Question: I am trying to place 3 textviews in the center of the screen, with a bit of space between them since they are gonna be used as hyperlinks.
the result so far is:

and the code is:
'''
<?xml version="1.0" encoding="utf-8"?>
<LinearLayout xmlns:android="http://schemas.android.com/apk/res/android"
android:layout_width="match_parent"
android:layout_height="match_parent"
android:orientation="vertical" >
<TextView
android:id="@+id/textView1"
android:layout_width="fill_parent"
android:layout_height="wrap_content"
android:layout_gravity="top"
android:text="@string/about" />
<TextView
android:id="@+id/TextTabletopRPG"
android:layout_width="wrap_content"
android:layout_height="wrap_content"
android:layout_gravity="center"
android:text="Tabletop RPG"
android:textAppearance="?android:attr/textAppearanceMedium" />
<TextView
android:id="@+id/TextDarkHeresy"
android:layout_width="wrap_content"
android:layout_height="wrap_content"
android:layout_gravity="center"
android:text="Dark Heresy"
android:textAppearance="?android:attr/textAppearanceMedium" />
<TextView
android:id="@+id/Text40k"
android:layout_width="wrap_content"
android:layout_height="wrap_content"
android:layout_gravity="center_vertical|center"
android:text="40k Universe"
android:textAppearance="?android:attr/textAppearanceMedium" />
</LinearLayout>
'''
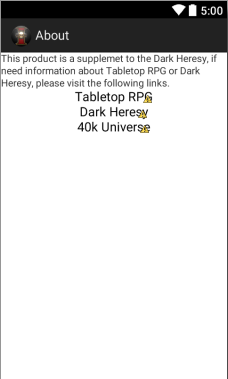
Answer: If you simply want the textviews to be centered horizontally as per the image example you provided you can do this:
'''
<TextView
android:layout_width="wrap_content"
android:layout_height="wrap_content"
android:layout_gravity="center_horizontal"
android:text="Test ME" />
'''
If you want them to be in center of entire screen ie centered both vertically and horizontally without affecting the top paragraph you must wrap them in a seperate LinearLayout with property gravity set like this:
'''
<LinearLayout
android:layout_width="wrap_content"
android:layout_height="wrap_content"
android:orientation="vertical"
android:gravity="center_vertical|center_horizontal">
'''
Example:
'''
<LinearLayout xmlns:android="http://schemas.android.com/apk/res/android"
android:layout_width="match_parent"
android:layout_height="match_parent"
android:orientation="vertical" >
<TextView
android:id="@+id/textView1"
android:layout_width="fill_parent"
android:layout_height="wrap_content"
android:layout_gravity="top"
android:text="@string/about" />
<!--wrap your centered textview with this-->
<LinearLayout
android:layout_width="wrap_content"
android:layout_height="wrap_content"
android:orientation="vertical"
android:gravity="center_vertical|center_horizontal">
<TextView
android:id="@+id/TextTabletopRPG"
android:layout_width="wrap_content"
android:layout_height="wrap_content"
android:layout_gravity="center"
android:text="Tabletop RPG"
android:textAppearance="?android:attr/textAppearanceMedium" />
</LinearLayout>
</LinearLayout>
'''